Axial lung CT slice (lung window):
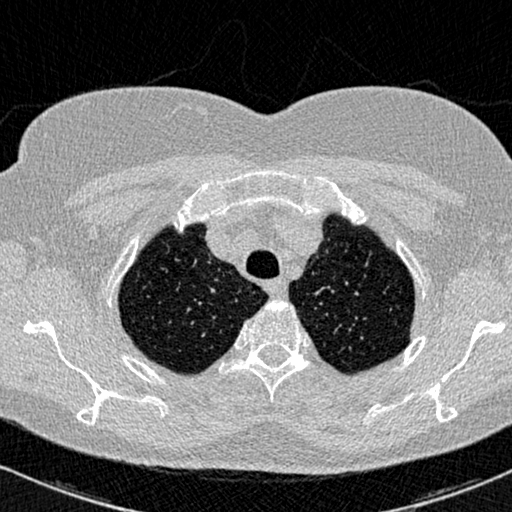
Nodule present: no